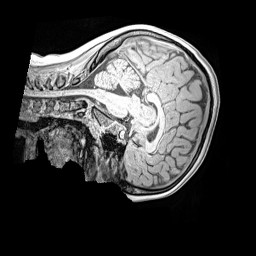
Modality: MP2RAGE
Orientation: sagittal
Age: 10
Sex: male
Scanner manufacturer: siemens
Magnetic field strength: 3 T
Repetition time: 4 s
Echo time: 0.00299 s